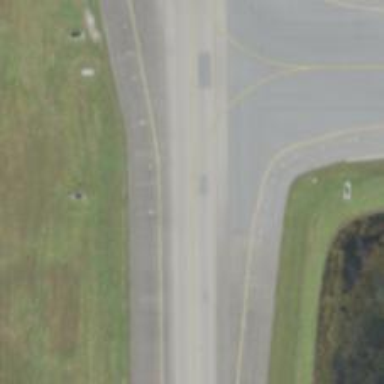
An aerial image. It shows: View of taxiway at the airport.